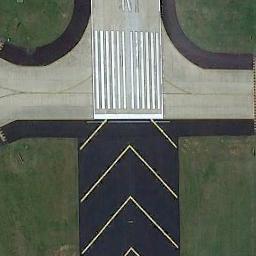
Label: runway